Question: I can't get what I'm missing here. Both 'replace' and 'replaceAll' from 'java.lang.String' are generating a question mark (?) after each ocurrence:
'''
String str = "ABCD DKABCED DLS ABC";
System.out.println("str='"+str+"'");
System.out.println("str.replaceAll("ABC", "A\\${BC} " ) => " + str.replaceAll("ABC", "A\${BC} " ));
System.out.println("str.replace("ABC", "A${BC} " ) => " + str.replace("ABC", "A${BC} " ));
'''
Generates the following output:
'''
str='ABCD DKABCED DLS ABC'
str.replaceAll("ABC", "A\${BC}?" ) => A${BC}?D DKA${BC}?ED DLS A${BC}?
str.replace("ABC", "A${BC}?" ) => A${BC}?D DKA${BC}?ED DLS A${BC}?
'''
Here an image of the execution:

Does anybody knows why?
EDITED:
Just for the record. The problem it that there really WAS a character after the brackets.
After coping and pasting to Notepad++ I could see the '}?"'text. Not in Netbeans.
So purelly enconding missunderstanding.
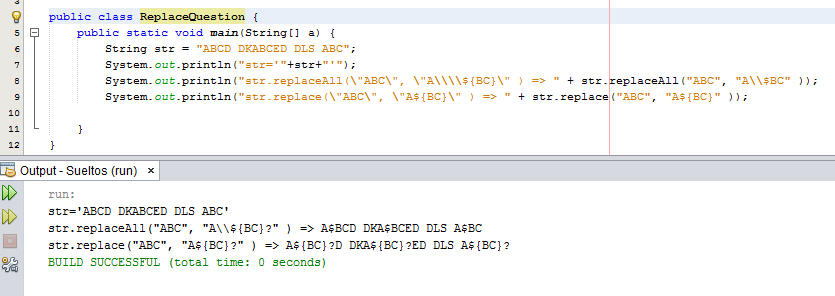
Answer: I suspect this is a character encoding problem. When I pasted your code into Eclipse (on Windows) it could not save the code, complaining about the character set:
> Some characters cannot be mapped using "Cp1252" character encoding.
When I retyped it in from scratch, the problem went away:
'''
String str = "ABCD DKABCED DLS ABC";
System.out.println("str='" + str + "'");
System.out.println(str.replace("ABC", "A${BC}"));
'''
produces the following (without extra ? marks):
'''
str='ABCD DKABCED DLS ABC'
A${BC}D DKA${BC}ED DLS A${BC}
'''
If you take the <URL> of a normal '}' you get '7d'.
But for the '}' character in your code, I get '7d e2 80 8b'